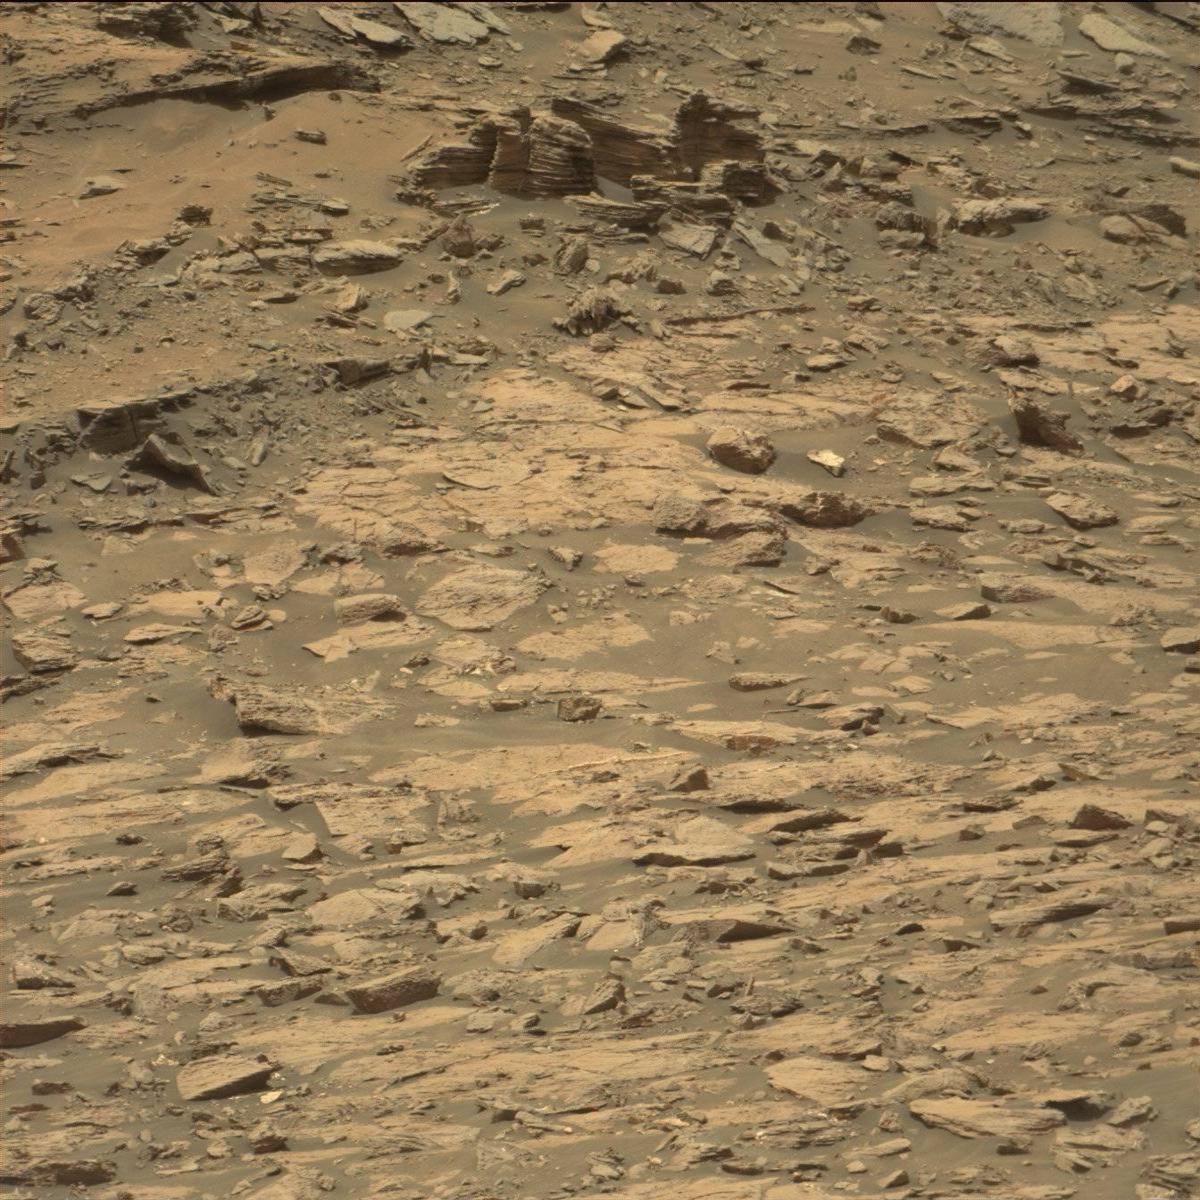
Terrain classes present: Bedrock, Rock, Sand / Soil